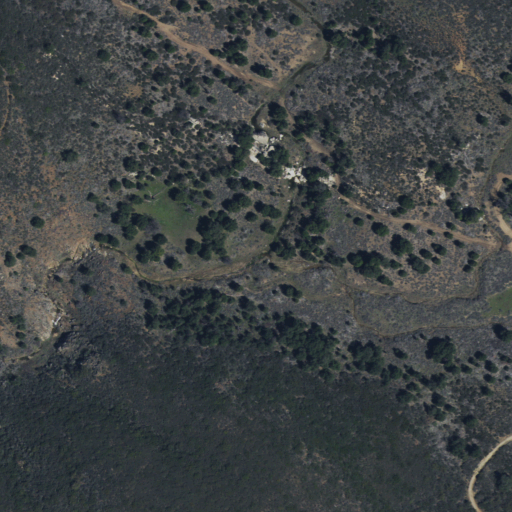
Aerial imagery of valley in California named Long Valley containing shrub, open development, mixed forest, low intensity development, and woody wetlands